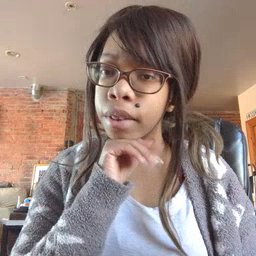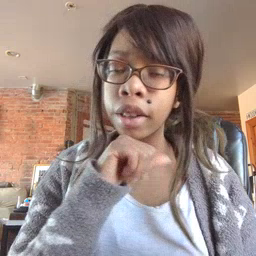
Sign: pig